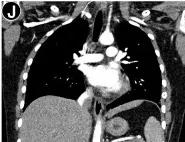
Chest computed tomography (CT) images of the patient. And the disappearance of filling defects.
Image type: radiology (ct)